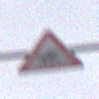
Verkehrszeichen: ReiterLinks
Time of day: Midday
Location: Outdoor (Nature)
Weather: Overcast
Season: NotSpecified
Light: Natural